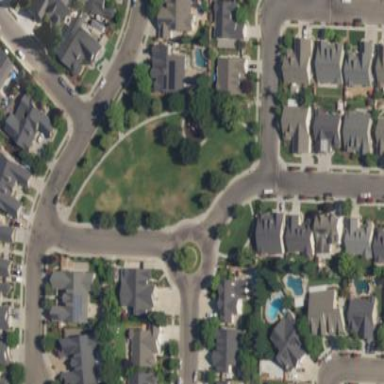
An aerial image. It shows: Neighborhood park.